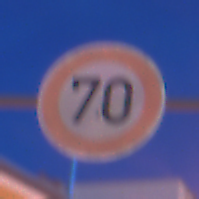
Verkehrszeichen: Geschwindigkeit70
Umgebung: Outdoor, Urban
Tageszeit: Night
Wetter: PartlyCloudy
Licht: Artificial
Jahreszeit: NotSpecified
Kontrast: HighContrast